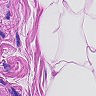
Metastatic tissue present: no